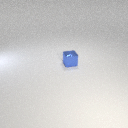
small blue metal cube